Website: apple
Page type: account-selection
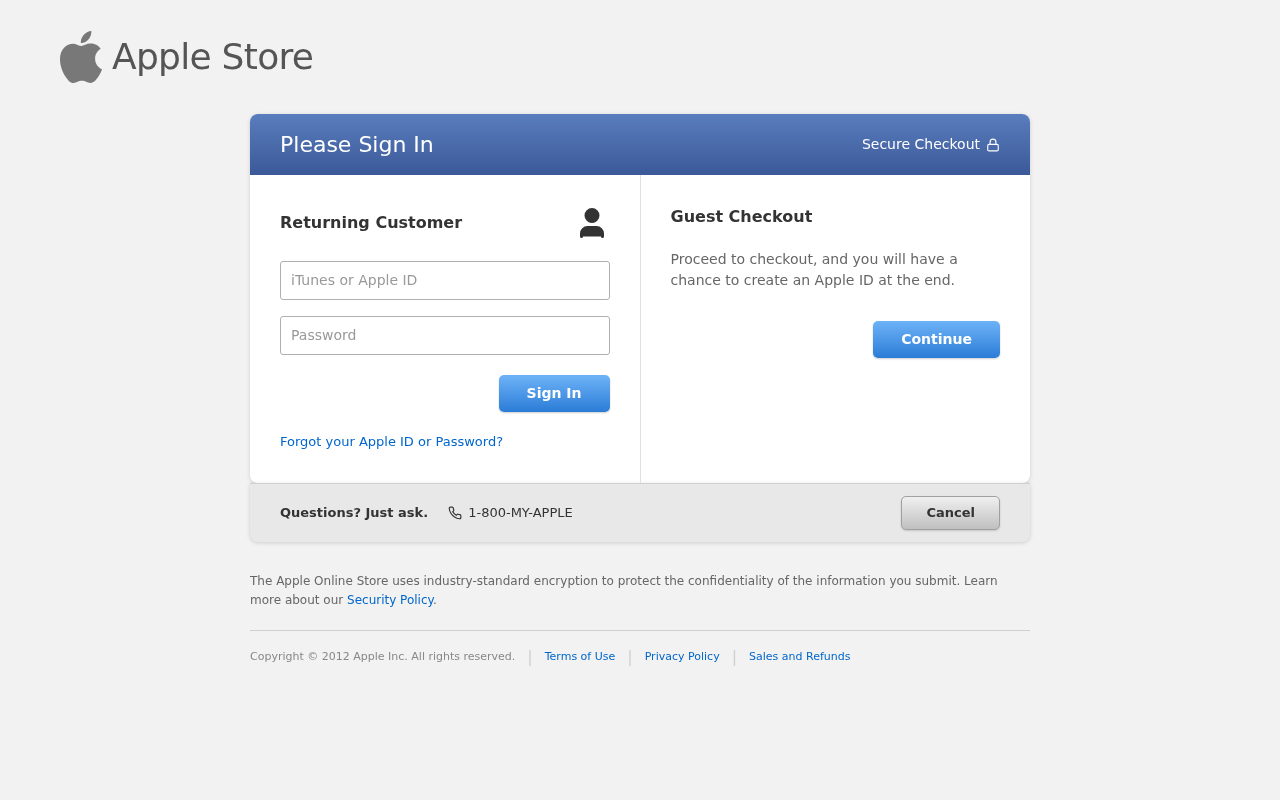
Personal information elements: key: PII_LOGIN_USERNAME
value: epeters526